Question: I have the following data:
'''
structure(list(Time = c(1L, 1L, 1L, 1L, 1L, 1L, 1L, 1L, 1L, 1L,
1L, 1L, 2L, 2L, 2L, 2L, 2L, 2L, 2L, 2L, 2L, 2L, 2L, 2L, 3L, 3L,
3L, 3L, 3L, 3L, 3L, 3L, 3L, 3L, 3L, 3L, 4L, 4L, 4L, 4L, 4L, 4L,
4L, 4L, 4L, 4L, 4L, 4L, 5L, 5L, 5L, 5L, 5L, 5L, 5L, 5L, 5L, 5L,
5L, 5L, 6L, 6L, 6L, 6L, 6L, 6L, 6L, 6L, 6L, 6L, 6L, 6L, 7L, 7L,
7L, 7L, 7L, 7L, 7L, 7L, 7L, 7L, 7L, 7L, 8L, 8L, 8L, 8L, 8L, 8L,
8L, 8L, 8L, 8L, 8L, 8L, 9L, 9L, 9L, 9L, 9L, 9L, 9L, 9L, 9L, 9L,
9L, 9L, 10L, 10L, 10L, 10L, 10L, 10L, 10L, 10L, 10L, 10L, 10L,
10L), Type = c(1L, 1L, 1L, 1L, 2L, 2L, 2L, 2L, 3L, 3L, 3L, 3L,
1L, 1L, 1L, 1L, 2L, 2L, 2L, 2L, 3L, 3L, 3L, 3L, 1L, 1L, 1L, 1L,
2L, 2L, 2L, 2L, 3L, 3L, 3L, 3L, 1L, 1L, 1L, 1L, 2L, 2L, 2L, 2L,
3L, 3L, 3L, 3L, 1L, 1L, 1L, 1L, 2L, 2L, 2L, 2L, 3L, 3L, 3L, 3L,
1L, 1L, 1L, 1L, 2L, 2L, 2L, 2L, 3L, 3L, 3L, 3L, 1L, 1L, 1L, 1L,
2L, 2L, 2L, 2L, 3L, 3L, 3L, 3L, 1L, 1L, 1L, 1L, 2L, 2L, 2L, 2L,
3L, 3L, 3L, 3L, 1L, 1L, 1L, 1L, 2L, 2L, 2L, 2L, 3L, 3L, 3L, 3L,
1L, 1L, 1L, 1L, 2L, 2L, 2L, 2L, 3L, 3L, 3L, 3L), Value = c(848565.34,
<PHONE>.61, 626673.64, 277708.41, 841422.11, 956238.14, 461092.16,
208703.75, 800837.48, <PHONE>.25, 549509.34, 300241.53, <PHONE>,
<PHONE>.318, <PHONE>, <PHONE>, <PHONE>, <PHONE>,
<PHONE>, 79344.50328, <PHONE>, <PHONE>.517, <PHONE>,
<PHONE>, <PHONE>.569, <PHONE>.745, <PHONE>, <PHONE>,
<PHONE>.101, <PHONE>, <PHONE>, 39693.31587, <PHONE>.32,
<PHONE>.09, <PHONE>, <PHONE>, <PHONE>, <PHONE>,
<PHONE>, <PHONE>, <PHONE>.317, 178841.604, 43692.69319,
12493.90538, <PHONE>, <PHONE>, 354154.644, <PHONE>,
<PHONE>.251, <PHONE>, <PHONE>, <PHONE>, <PHONE>.332,
<PHONE>, 81644.02724, 12221.41779, <PHONE>.314, <PHONE>,
<PHONE>, <PHONE>, <PHONE>.499, <PHONE>.535, <PHONE>,
<PHONE>, <PHONE>.324, <PHONE>, 65310.32674, <PHONE>,
<PHONE>.171, <PHONE>.632, <PHONE>, <PHONE>, <PHONE>.335,
<PHONE>.451, <PHONE>, <PHONE>, 487105.824, <PHONE>,
86471.46603, 24434.05486, <PHONE>.414, <PHONE>.038, 531425.682,
<PHONE>, <PHONE>.271, <PHONE>.438, <PHONE>, <PHONE>,
<PHONE>, <PHONE>, 59881.60825, 12090.57989, <PHONE>.543,
<PHONE>.058, 563054.758, <PHONE>, <PHONE>.859, <PHONE>.891,
<PHONE>, <PHONE>, <PHONE>.235, 87491.42925, 10699.30103,
18131.89738, <PHONE>.993, <PHONE>.778, <PHONE>, <PHONE>,
<PHONE>.657, <PHONE>.09, <PHONE>, <PHONE>, <PHONE>.39,
95239.07396, 54173.57043, 10125.82011, <PHONE>.152, <PHONE>.903,
<PHONE>, <PHONE>)), .Names = c("Time", "Type", "Value"
), row.names = c(NA, -120L), class = "data.frame")
'''
I am trying to plot a stacked bar graph that looks like this:

I know that adding 'position="identity"' or 'position="dodge"' produces different types of bar plots but am not sure how to produce the above chart with both types. Any suggestions?
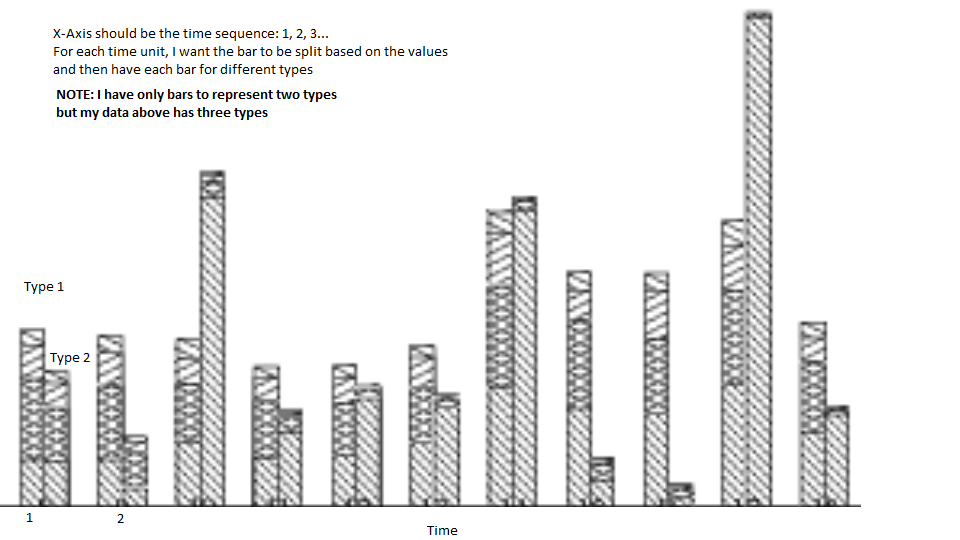
Answer: '''
ggplot(df, aes(x = factor(Time), y = Value, fill = factor(Type))) +
geom_bar(stat="identity", position = "stack")
'''

'''
ggplot(df, aes(x = factor(Time), y = Value, fill = factor(Type))) +
geom_bar(stat="identity", position = "dodge")
'''

You can do one or the other but not both. When they are 'dodged', the different values of type are being used. By adding a color outline, you can see that.
'''
ggplot(df, aes(x = factor(Time), y = Value, fill = factor(Type))) +
geom_bar(stat="identity", position = c("dodge"), colour = 'black')
'''